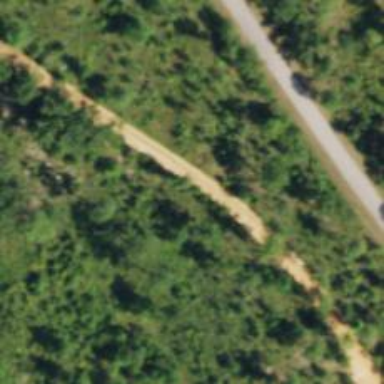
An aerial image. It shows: Abandoned road.